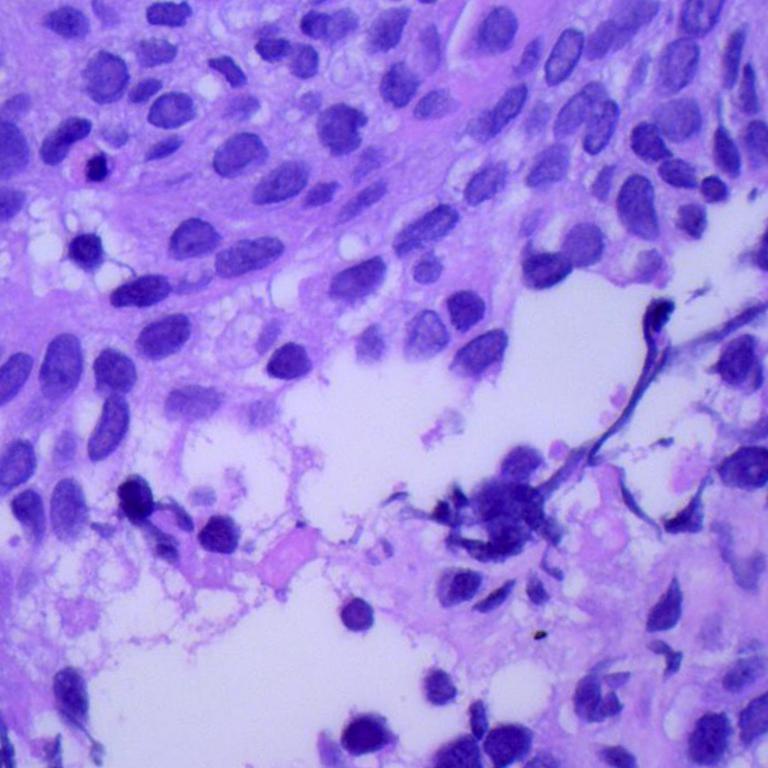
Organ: lung
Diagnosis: squamous carcinomas